九年级 · 度量几何学
如图所示的是-款机械手臂, 由上臂、中臂和底座三部分组成, 其中上臂和中臂可自由转动, 底座与水平地面垂直.在实际运用中要求三部分始终处于同一平面内, 其示意图如图 1 所示, 经测量, 上臂 $A B=12 \mathrm{~cm}$, 中臂 $B C=8 \mathrm{~cm}$, 底座 $C D=4 \mathrm{~cm}$.

图1

图2

(1)若上臂 $A B$ 与水平面平行, $\angle A B C=60^{\circ}$. 计算点 $A$ 到地面的距离.

(2)在一次操作中, 中臂与底座成 $135^{\circ}$ 夹角, 上臂与中臂夹角为 $105^{\circ}$, 如图 2, 计算这时点 $A$ 到地面的距离.与图 1 状态相比, 这时点 $A$ 向前伸长了多少?
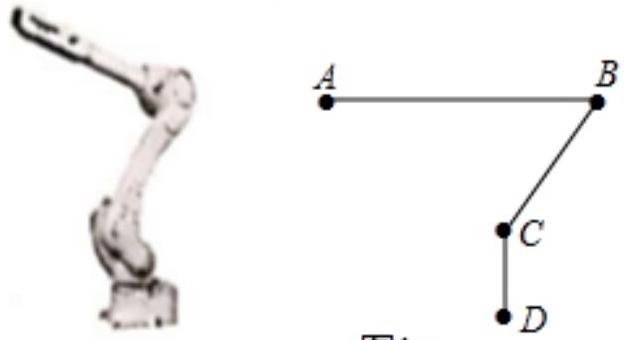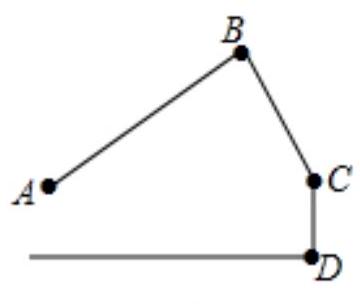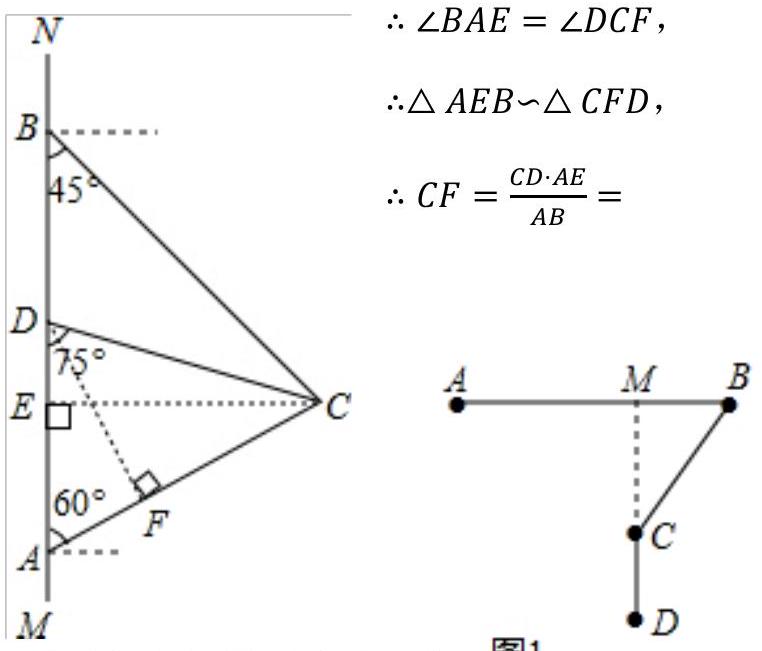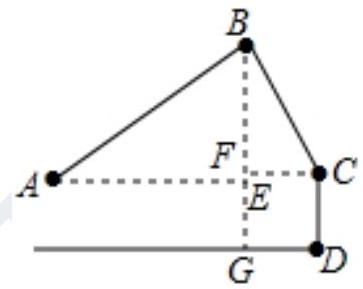
答案: 解: (1)如图 1 , 过点 $C$ 作 $C M \perp A B$,垂足为 $M$, 则 $\angle B M C=90^{\circ}$,

$\because \angle A B C=60^{\circ}, B C=8 \mathrm{~cm}$,

$\therefore \angle B C M=30^{\circ}$,

$\therefore B M=\frac{1}{2} B C=4(\mathrm{~cm}), \quad C M=\sqrt{3} B M=4 \sqrt{3}(\mathrm{~cm})$,

$\therefore D M=C M+C D=(4 \sqrt{3}+4) \mathrm{cm}$,

即点 $A$ 到地面的距离为 $(4 \sqrt{3}+4) \mathrm{cm} ;$

(2)如图 2, 过点 $B$ 作 $B G$ 垂直于地面, 垂足为 $G$, 分别过点 $A, C$ 作 $B G$ 的垂线, 垂足分别为 $E, F$,

$\because \angle B C D=135^{\circ}, \angle A B C=105^{\circ}$,

$\therefore \angle B C F=135^{\circ}-90^{\circ}=45^{\circ}, \angle C B F=45^{\circ}, \angle A B F=105^{\circ}-45^{\circ}=60^{\circ}$,

图2

$\therefore B F=C F=\frac{\sqrt{2}}{2} B C=4 \sqrt{2}(\mathrm{~cm}), A E=A B \times \sin \angle A B F=12 \times \frac{\sqrt{3}}{2}=6 \sqrt{3}(\mathrm{~cm})$,

$B E=\frac{1}{2} A B=6(\mathrm{~cm})$

$\therefore$ 点 $A$ 到地面的距离为 $E G=B F+F G-B E=4 \sqrt{2}+4-6=(4 \sqrt{2}-2) \mathrm{cm}$.

由图 1 可知, 点 $A$ 距底座的距离为 $A M=A B-B M=12-4=8(\mathrm{~cm})$,

$\therefore$ 点 $A$ 向前伸长的距离为 $A E+C F-8=(6 \sqrt{3}+4 \sqrt{2}-8) \mathrm{cm}$.